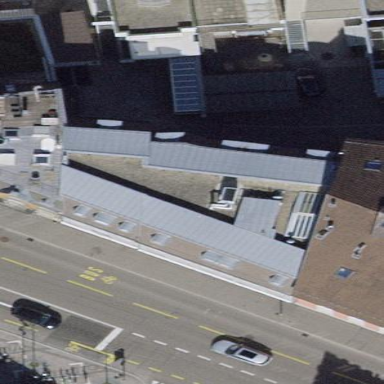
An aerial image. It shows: Retail building with saltbox-shaped roof oriented across the structure.